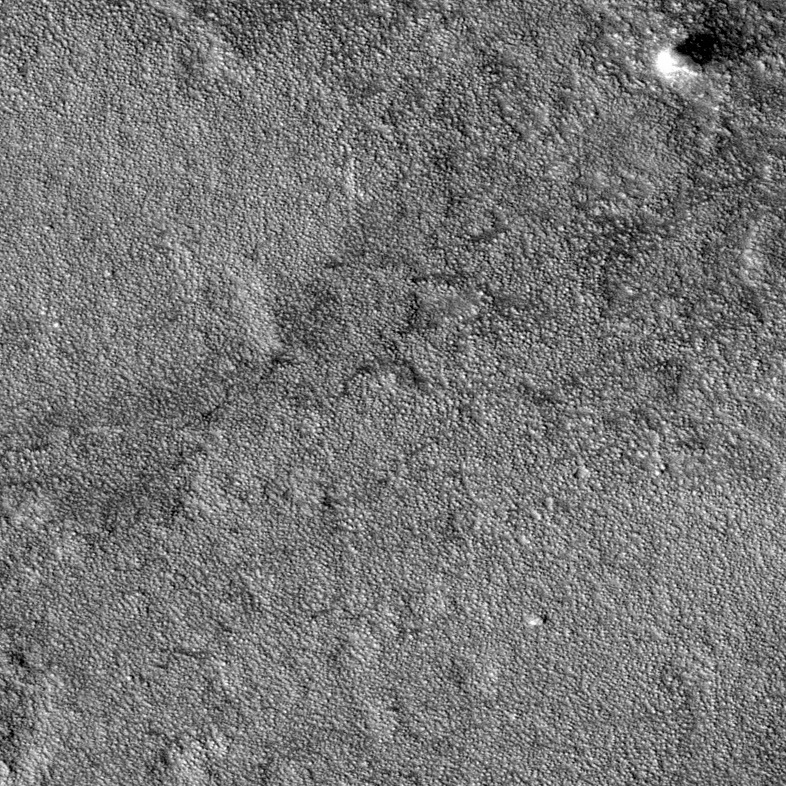
Label: dustdevil